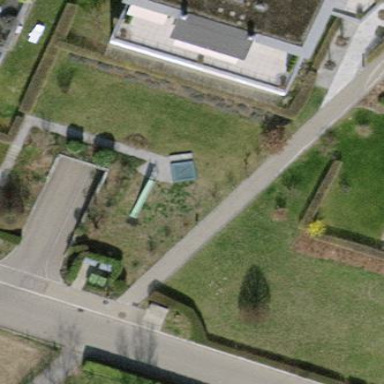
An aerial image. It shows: Playground area for leisure activities on the land.